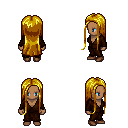
a pixel art fantasy rpg character, female body template, human, dark skin, brown robe, white pants, blonde extra-long hairstyle, brown shoes, four views (front, back, left, right), 2x2 character sprite sheet, small pixel art, hard edges, no anti-aliasing